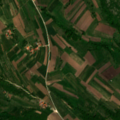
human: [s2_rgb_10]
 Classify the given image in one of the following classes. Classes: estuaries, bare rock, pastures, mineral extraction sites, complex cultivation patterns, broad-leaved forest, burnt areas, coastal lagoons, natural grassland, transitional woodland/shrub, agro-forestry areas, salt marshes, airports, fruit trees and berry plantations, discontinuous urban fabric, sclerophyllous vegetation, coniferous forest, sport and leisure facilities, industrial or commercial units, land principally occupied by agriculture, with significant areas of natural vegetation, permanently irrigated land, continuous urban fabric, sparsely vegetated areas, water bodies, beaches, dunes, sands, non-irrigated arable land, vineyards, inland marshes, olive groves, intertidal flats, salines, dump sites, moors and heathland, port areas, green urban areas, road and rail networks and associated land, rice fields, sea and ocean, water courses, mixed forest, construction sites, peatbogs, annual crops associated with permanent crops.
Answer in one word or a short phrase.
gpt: complex cultivation patterns, broad-leaved forest, transitional woodland/shrub